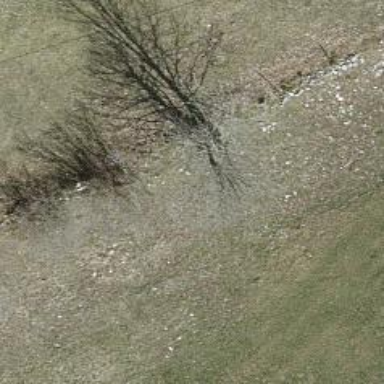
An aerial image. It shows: Dry stone wall barrier.